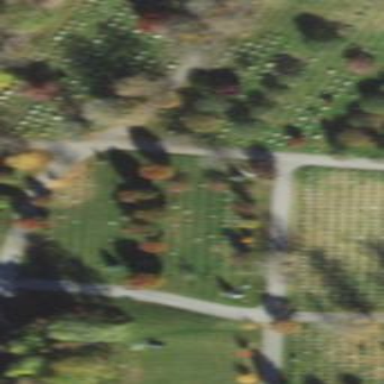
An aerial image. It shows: Sector in the cemetery.